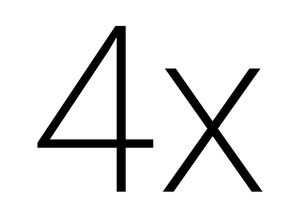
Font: Roboto_ExtraLight